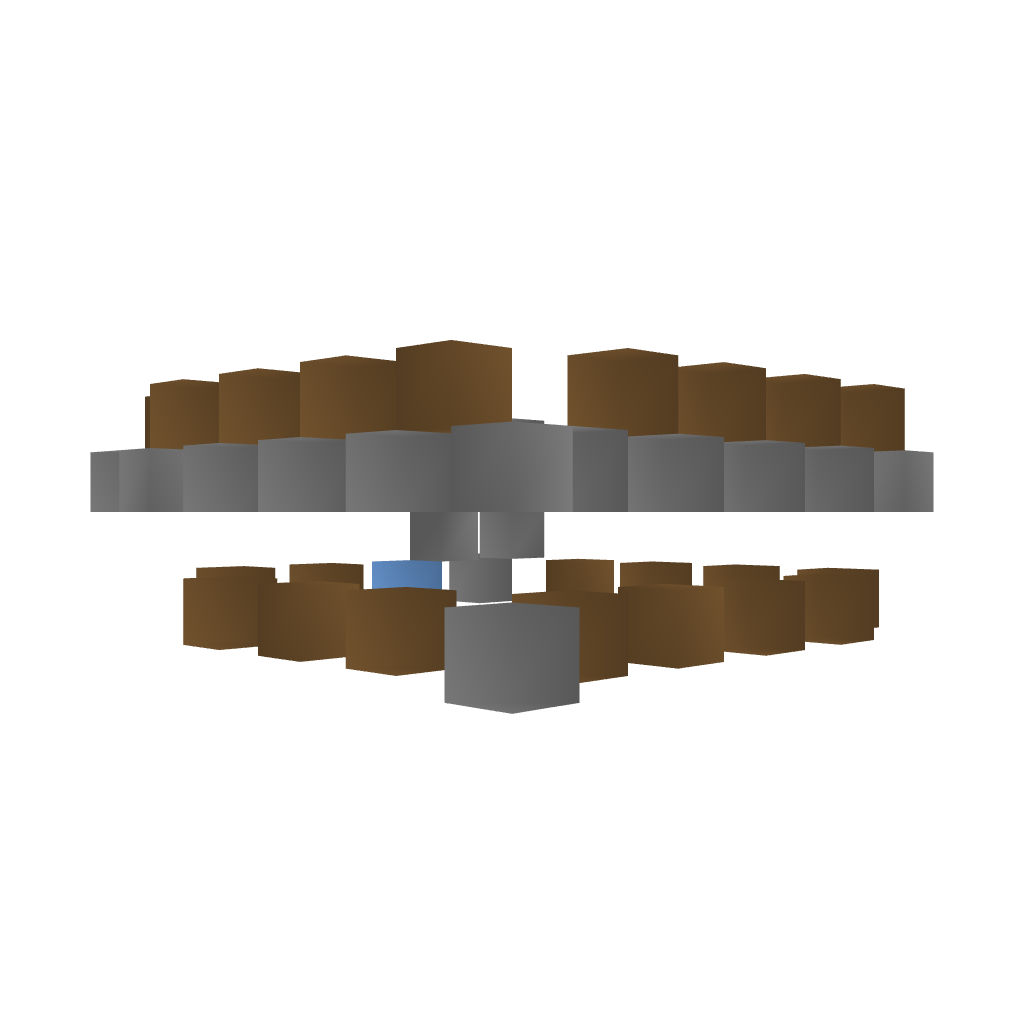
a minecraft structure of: Jingle Bells in Note Blocks bad low quality